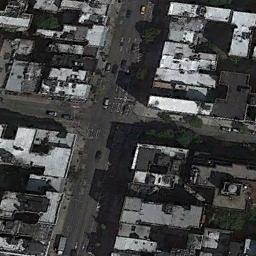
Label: intersection